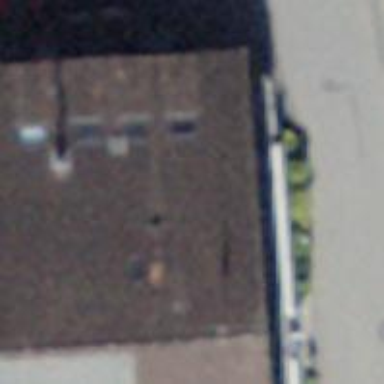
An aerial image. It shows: Restaurant.